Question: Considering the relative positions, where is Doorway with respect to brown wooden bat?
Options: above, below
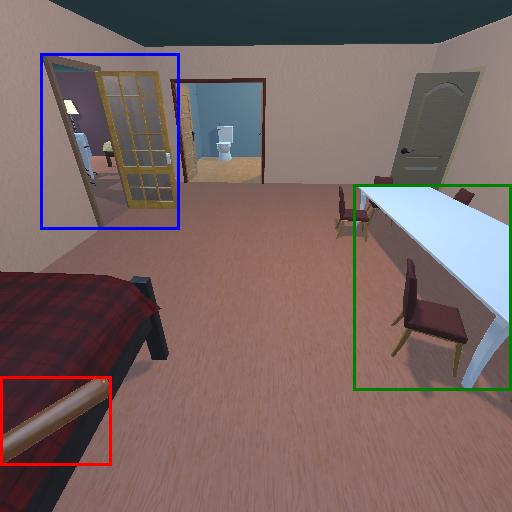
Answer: above